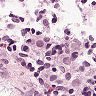
Metastatic tissue present: no